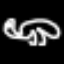
Label: frog